Question: I have a Problem, I made a Android Navigation Drawer App and added my stuff.
Now I have a Problem and I don't know where the bug could be:
When I want to see the Navigation Drawer, I only can use the swipe gesture from the left device border.
When I click at the top left corner  to show the menu it does not work.
Any tips for a solution?
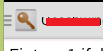
Answer: The easiest way is to use <URL>' callback to see the 'android.R.id.home' as being selected.